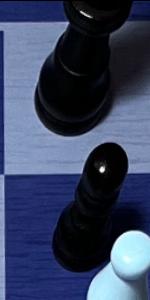
Label: Pawn_Black